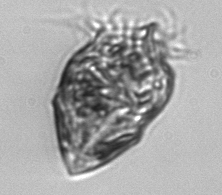
Label: Strombidium_morphotype1